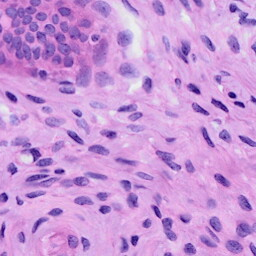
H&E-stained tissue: Cervix